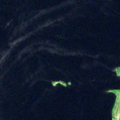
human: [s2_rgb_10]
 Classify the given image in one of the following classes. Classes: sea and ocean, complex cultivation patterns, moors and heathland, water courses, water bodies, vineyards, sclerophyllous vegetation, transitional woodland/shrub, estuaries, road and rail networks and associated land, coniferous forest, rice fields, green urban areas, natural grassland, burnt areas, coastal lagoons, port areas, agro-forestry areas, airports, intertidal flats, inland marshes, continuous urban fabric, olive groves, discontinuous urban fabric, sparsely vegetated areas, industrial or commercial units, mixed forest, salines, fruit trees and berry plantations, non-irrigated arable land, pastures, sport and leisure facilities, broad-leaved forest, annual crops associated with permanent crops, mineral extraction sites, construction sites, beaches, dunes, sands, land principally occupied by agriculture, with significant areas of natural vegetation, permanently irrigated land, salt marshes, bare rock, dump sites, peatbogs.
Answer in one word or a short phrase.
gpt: water bodies